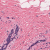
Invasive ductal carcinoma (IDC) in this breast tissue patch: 0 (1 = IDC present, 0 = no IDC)